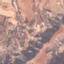
Land use / land cover: HerbaceousVegetation